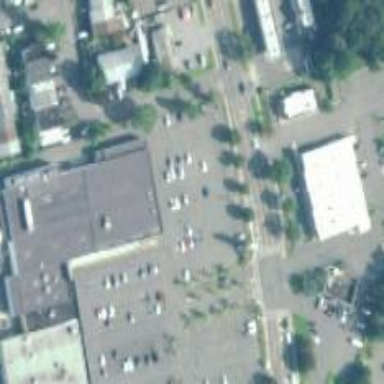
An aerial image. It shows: Supermarket.